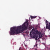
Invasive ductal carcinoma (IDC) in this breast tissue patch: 0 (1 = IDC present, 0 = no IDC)